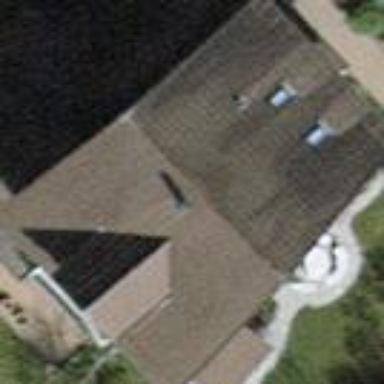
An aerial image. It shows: Building with tile roof.